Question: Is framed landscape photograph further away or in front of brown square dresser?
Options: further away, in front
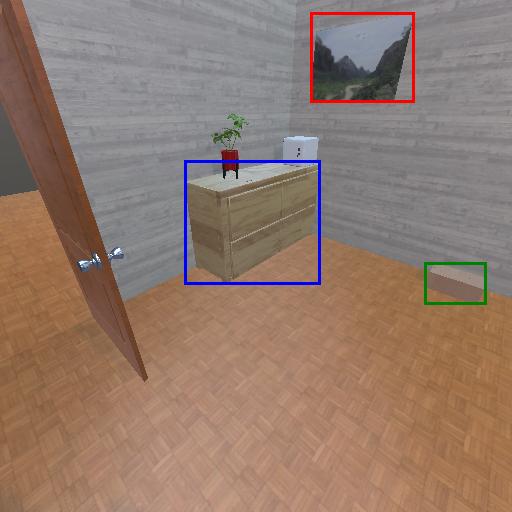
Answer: further away